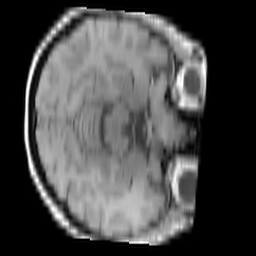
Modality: T1w
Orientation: axial
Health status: ill
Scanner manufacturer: siemens
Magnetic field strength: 3 T
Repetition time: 0.4 s
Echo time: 0.00246 s